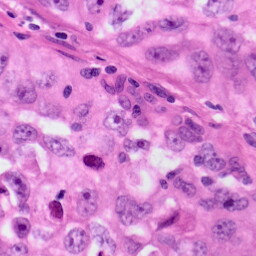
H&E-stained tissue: Lung